Question: Everything worked fine before I branched my trunk, now this error list shows up in the branch and the trunk. Google search brought up a possible solution in the Nuget blog, which has different error messages than I do.

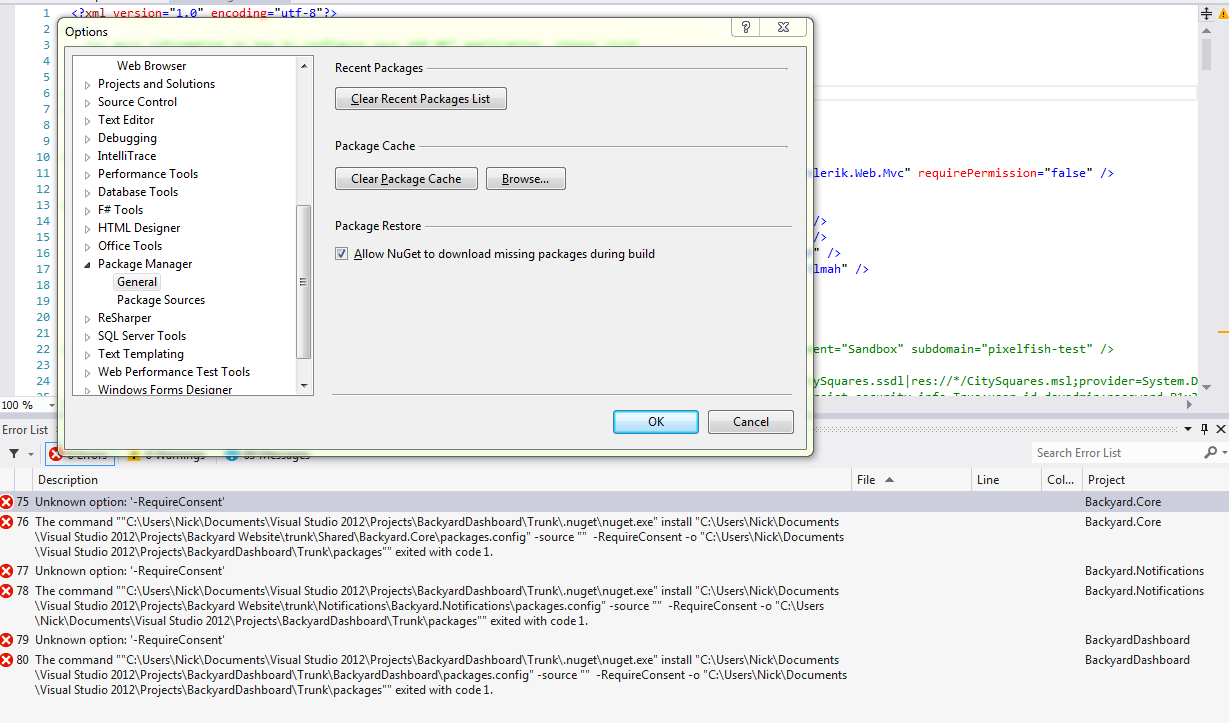
Answer: Asked Jeff Handley via twitter, he responded "nuget.exe update -self"
Works! Strange thing is that it was a complete refresh install of Windows 7 with a new copy of VS2010. And somehow I have Nuget 1.7. Ah well...
'''
C:\Tfs\Products\Development\Project1\.nuget>nuget.exe update -self
Checking for updates from https://nuget.org/api/v2/.
Currently running NuGet.exe 1.7.30402.9028.
Updating NuGet.exe to 2.0.40000.
Update successful.
'''